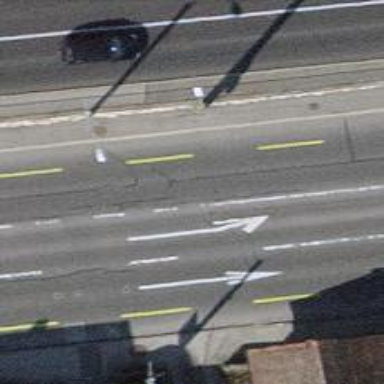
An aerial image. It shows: Primary highway with asphalt surface and designated lane for cyclists.